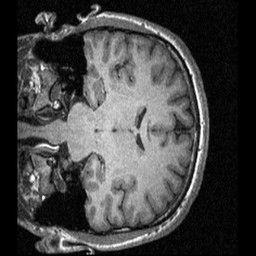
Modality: T1w
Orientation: coronal